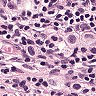
Metastatic tissue present: yes